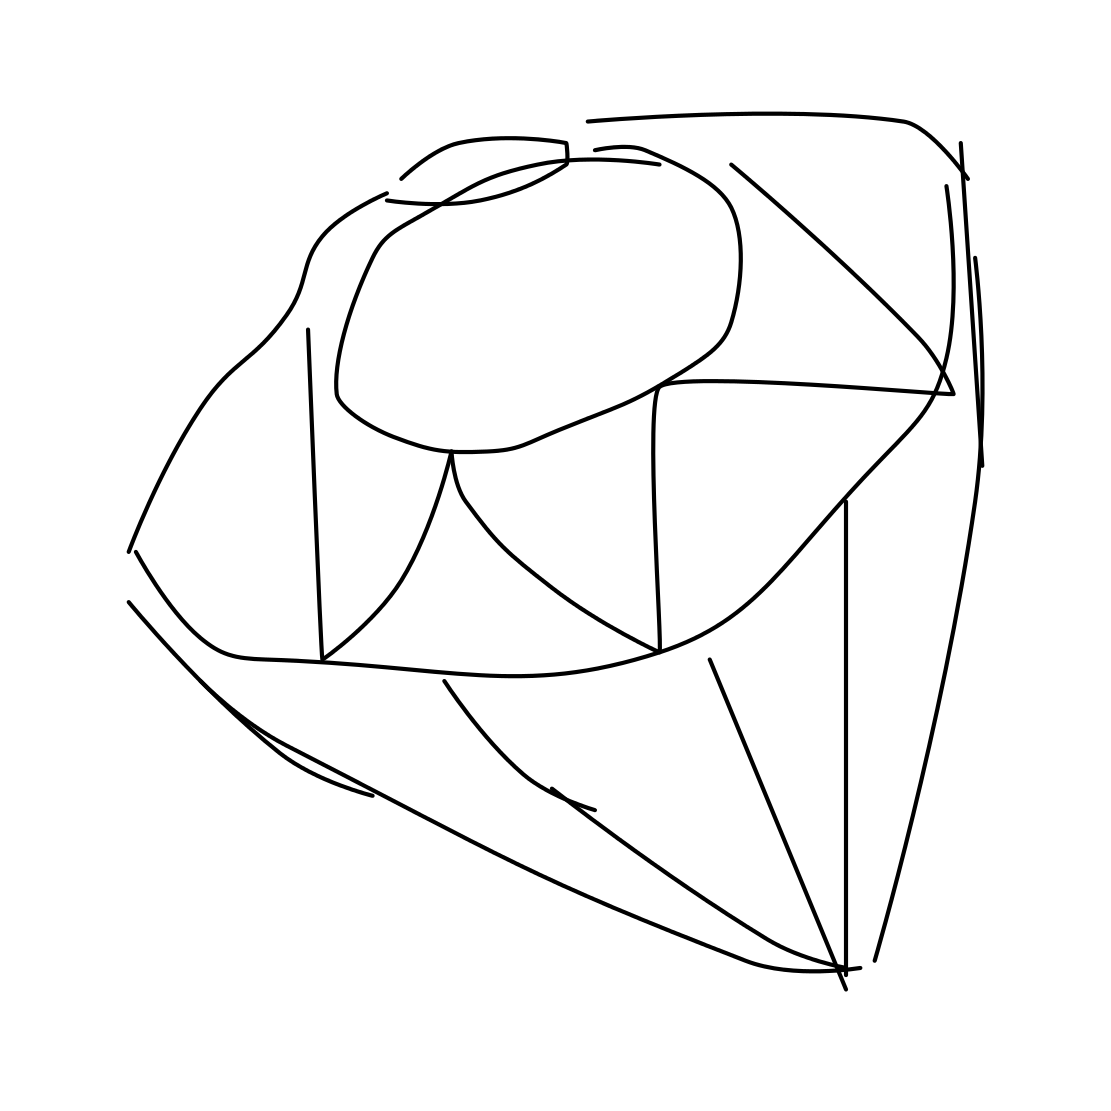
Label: diamond